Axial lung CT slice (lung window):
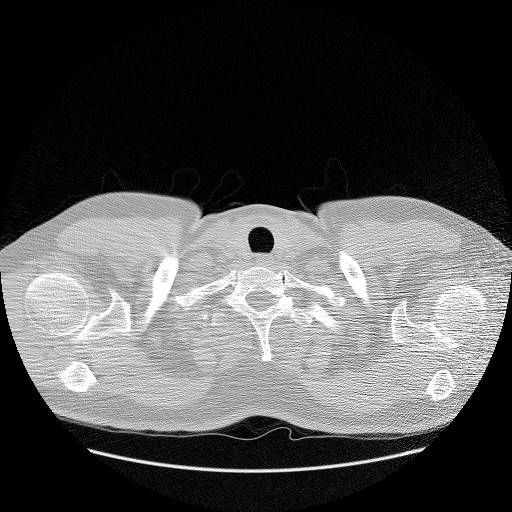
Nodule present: no